Question: I'm using Absolute Layout to divide the screen to 4 species with circle in the center like this

It is work fine with small screen size but with large screen it doesn't.
How to do this with different screen width?
'''
<RelativeLayout xmlns:android="http://schemas.android.com/apk/res/android"
xmlns:tools="http://schemas.android.com/tools"
android:id="@+id/linear"
android:layout_width="match_parent"
android:layout_height="match_parent"
android:orientation="vertical" >
<AbsoluteLayout
android:id="@+id/AbsoluteLayout1"
android:layout_width="match_parent"
android:layout_height="match_parent"
android:layout_alignParentLeft="true"
android:layout_alignParentTop="true"
android:layout_centerHorizontal="true"
android:l="true"
android:layout_centerInParent="true"
android:background="#fcf2cf"
android:paddingBottom="@dimen/activity_vertical_margin"
android:paddingLeft="@dimen/activity_horizontal_margin"
android:paddingRight="@dimen/activity_horizontal_margin"
android:paddingTop="@dimen/activity_vertical_margin"
tools:context="com.example.organizer2.MainActivity" >
<Button
android:id="@+id/Button1"
android:layout_width="148dp"
android:layout_height="180dp"
android:layout_weight="1"
android:layout_x="0dp"
android:layout_y="0dp"
android:background="#219baa"
android:text="Button" />
<Button
android:id="@+id/Button2"
android:layout_width="148dp"
android:layout_height="180dp"
android:layout_weight="1"
android:layout_x="148dp"
android:layout_y="0dp"
android:background="#ef820b"
android:text="Button" />
<Button
android:id="@+id/Button3"
android:layout_width="148dp"
android:layout_height="180dp"
android:layout_weight="1"
android:layout_x="0dp"
android:layout_y="180dp"
android:background="#e3c800"
android:text="Button" />
<Button
android:id="@+id/Button4"
android:layout_width="148dp"
android:layout_height="180dp"
android:layout_weight="1"
android:layout_x="148dp"
android:layout_y="180dp"
android:background="#36bc89"
android:text="Button" />
<ImageView
android:id="@+id/imageView1"
android:layout_width="match_parent"
android:layout_height="wrap_content"
android:layout_x="4dp"
android:layout_y="132dp"
android:src="@drawable/circle" />
</AbsoluteLayout>
</RelativeLayout>
'''
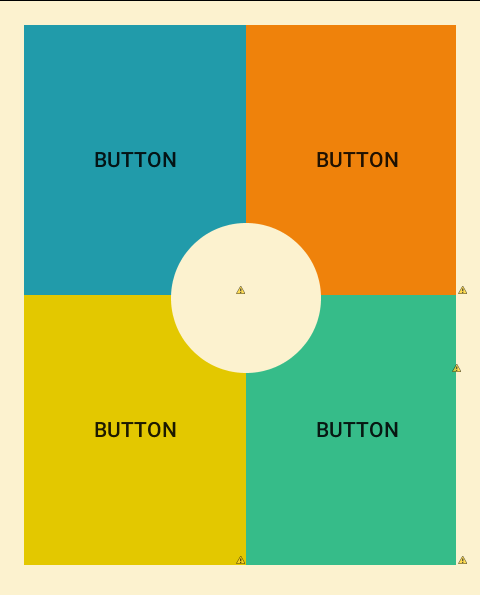
Answer: AbsolueLayouts are a big no-no since they don't do anything with devices of different sizes. Try and achieve this view with using a combination of <URL>. :
'''
<RelativeLayout xmlns:android="http://schemas.android.com/apk/res/android"
xmlns:tools="http://schemas.android.com/tools"
android:id="@+id/linear"
android:layout_width="match_parent"
android:background="#fcf2cf"
android:layout_height="match_parent"
android:orientation="vertical" >
<LinearLayout
android:id="@+id/linear"
android:layout_width="match_parent"
android:layout_height="match_parent"
android:paddingBottom="@dimen/activity_vertical_margin"
android:paddingLeft="@dimen/activity_horizontal_margin"
android:paddingRight="@dimen/activity_horizontal_margin"
android:paddingTop="@dimen/activity_vertical_margin"
android:orientation="vertical" >
<LinearLayout xmlns:android="http://schemas.android.com/apk/res/android"
xmlns:tools="http://schemas.android.com/tools"
android:id="@+id/linear"
android:layout_width="match_parent"
android:layout_height="match_parent"
android:layout_weight=1
android:orientation="hoizontal" >
<Button
android:id="@+id/Button1"
android:layout_width="wrap_content"
android:layout_height="wrap_content"
android:layout_weight="1"
android:background="#219baa"
android:text="Button" />
<Button
android:id="@+id/Button2"
android:layout_width="wrap_content"
android:layout_height="wrap_content"
android:layout_weight="1"
android:background="#ef820b"
android:text="Button" />
</LinearLayout>
<LinearLayout xmlns:android="http://schemas.android.com/apk/res/android"
xmlns:tools="http://schemas.android.com/tools"
android:id="@+id/linear"
android:layout_width="match_parent"
android:layout_height="match_parent"
android:layout_weight=1
android:orientation="hoizontal" >
<Button
android:id="@+id/Button3"
android:layout_width="wrap_content"
android:layout_height="wrap_content"
android:layout_weight="1"
android:background="#e3c800"
android:text="Button" />
<Button
android:id="@+id/Button4"
android:layout_width="wrap_content"
android:layout_height="wrap_content"
android:layout_weight="1"
android:background="#36bc89"
android:text="Button" />
</LinearLayout>
</LinearLayout>
<ImageView
android:id="@+id/imageView1"
android:layout_width="match_parent"
android:layout_height="wrap_content"
android:layout_centerVertical="true"
android:src="@drawable/circle" />
</AbsoluteLayout>
</RelativeLayout>
'''